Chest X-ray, AP view. Patient: 46 years old, sex M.
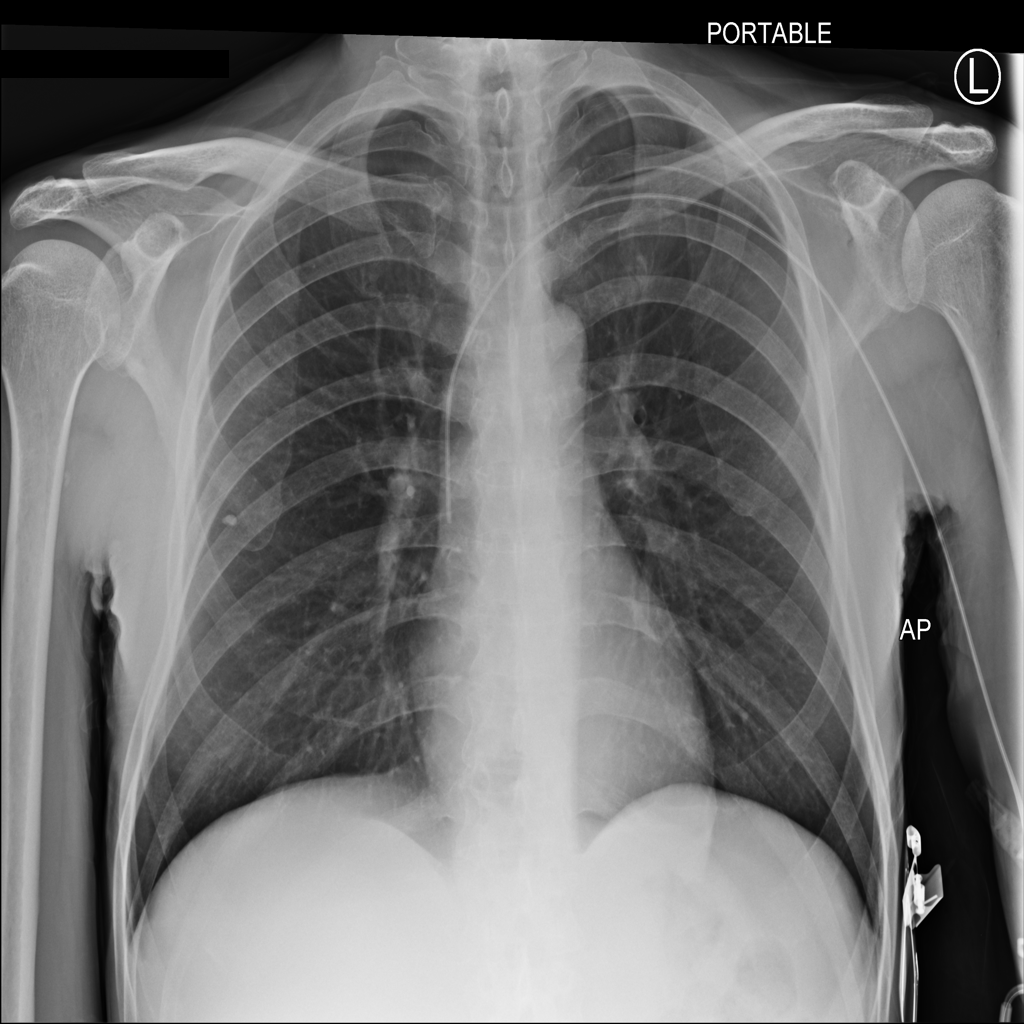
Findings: No Finding